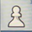
Piece: wP